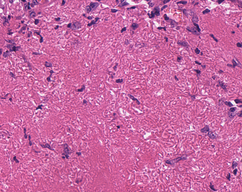
Tumor epithelial tissue: no
Tumor-associated stroma tissue: yes
Normal tissue: no